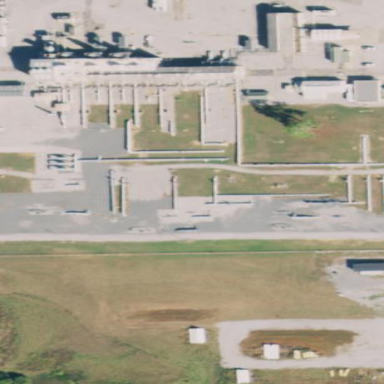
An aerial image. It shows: Industrial area dedicated to gas production. There is compression substation in the vicinity.